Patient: sex M, age 68
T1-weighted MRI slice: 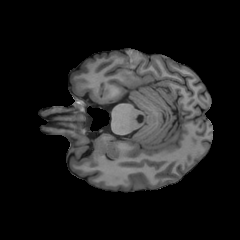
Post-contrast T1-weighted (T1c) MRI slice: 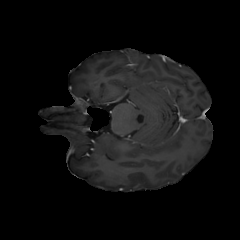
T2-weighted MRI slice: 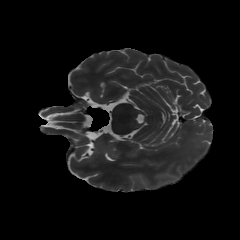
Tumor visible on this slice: no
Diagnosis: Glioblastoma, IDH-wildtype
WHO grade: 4